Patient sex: M
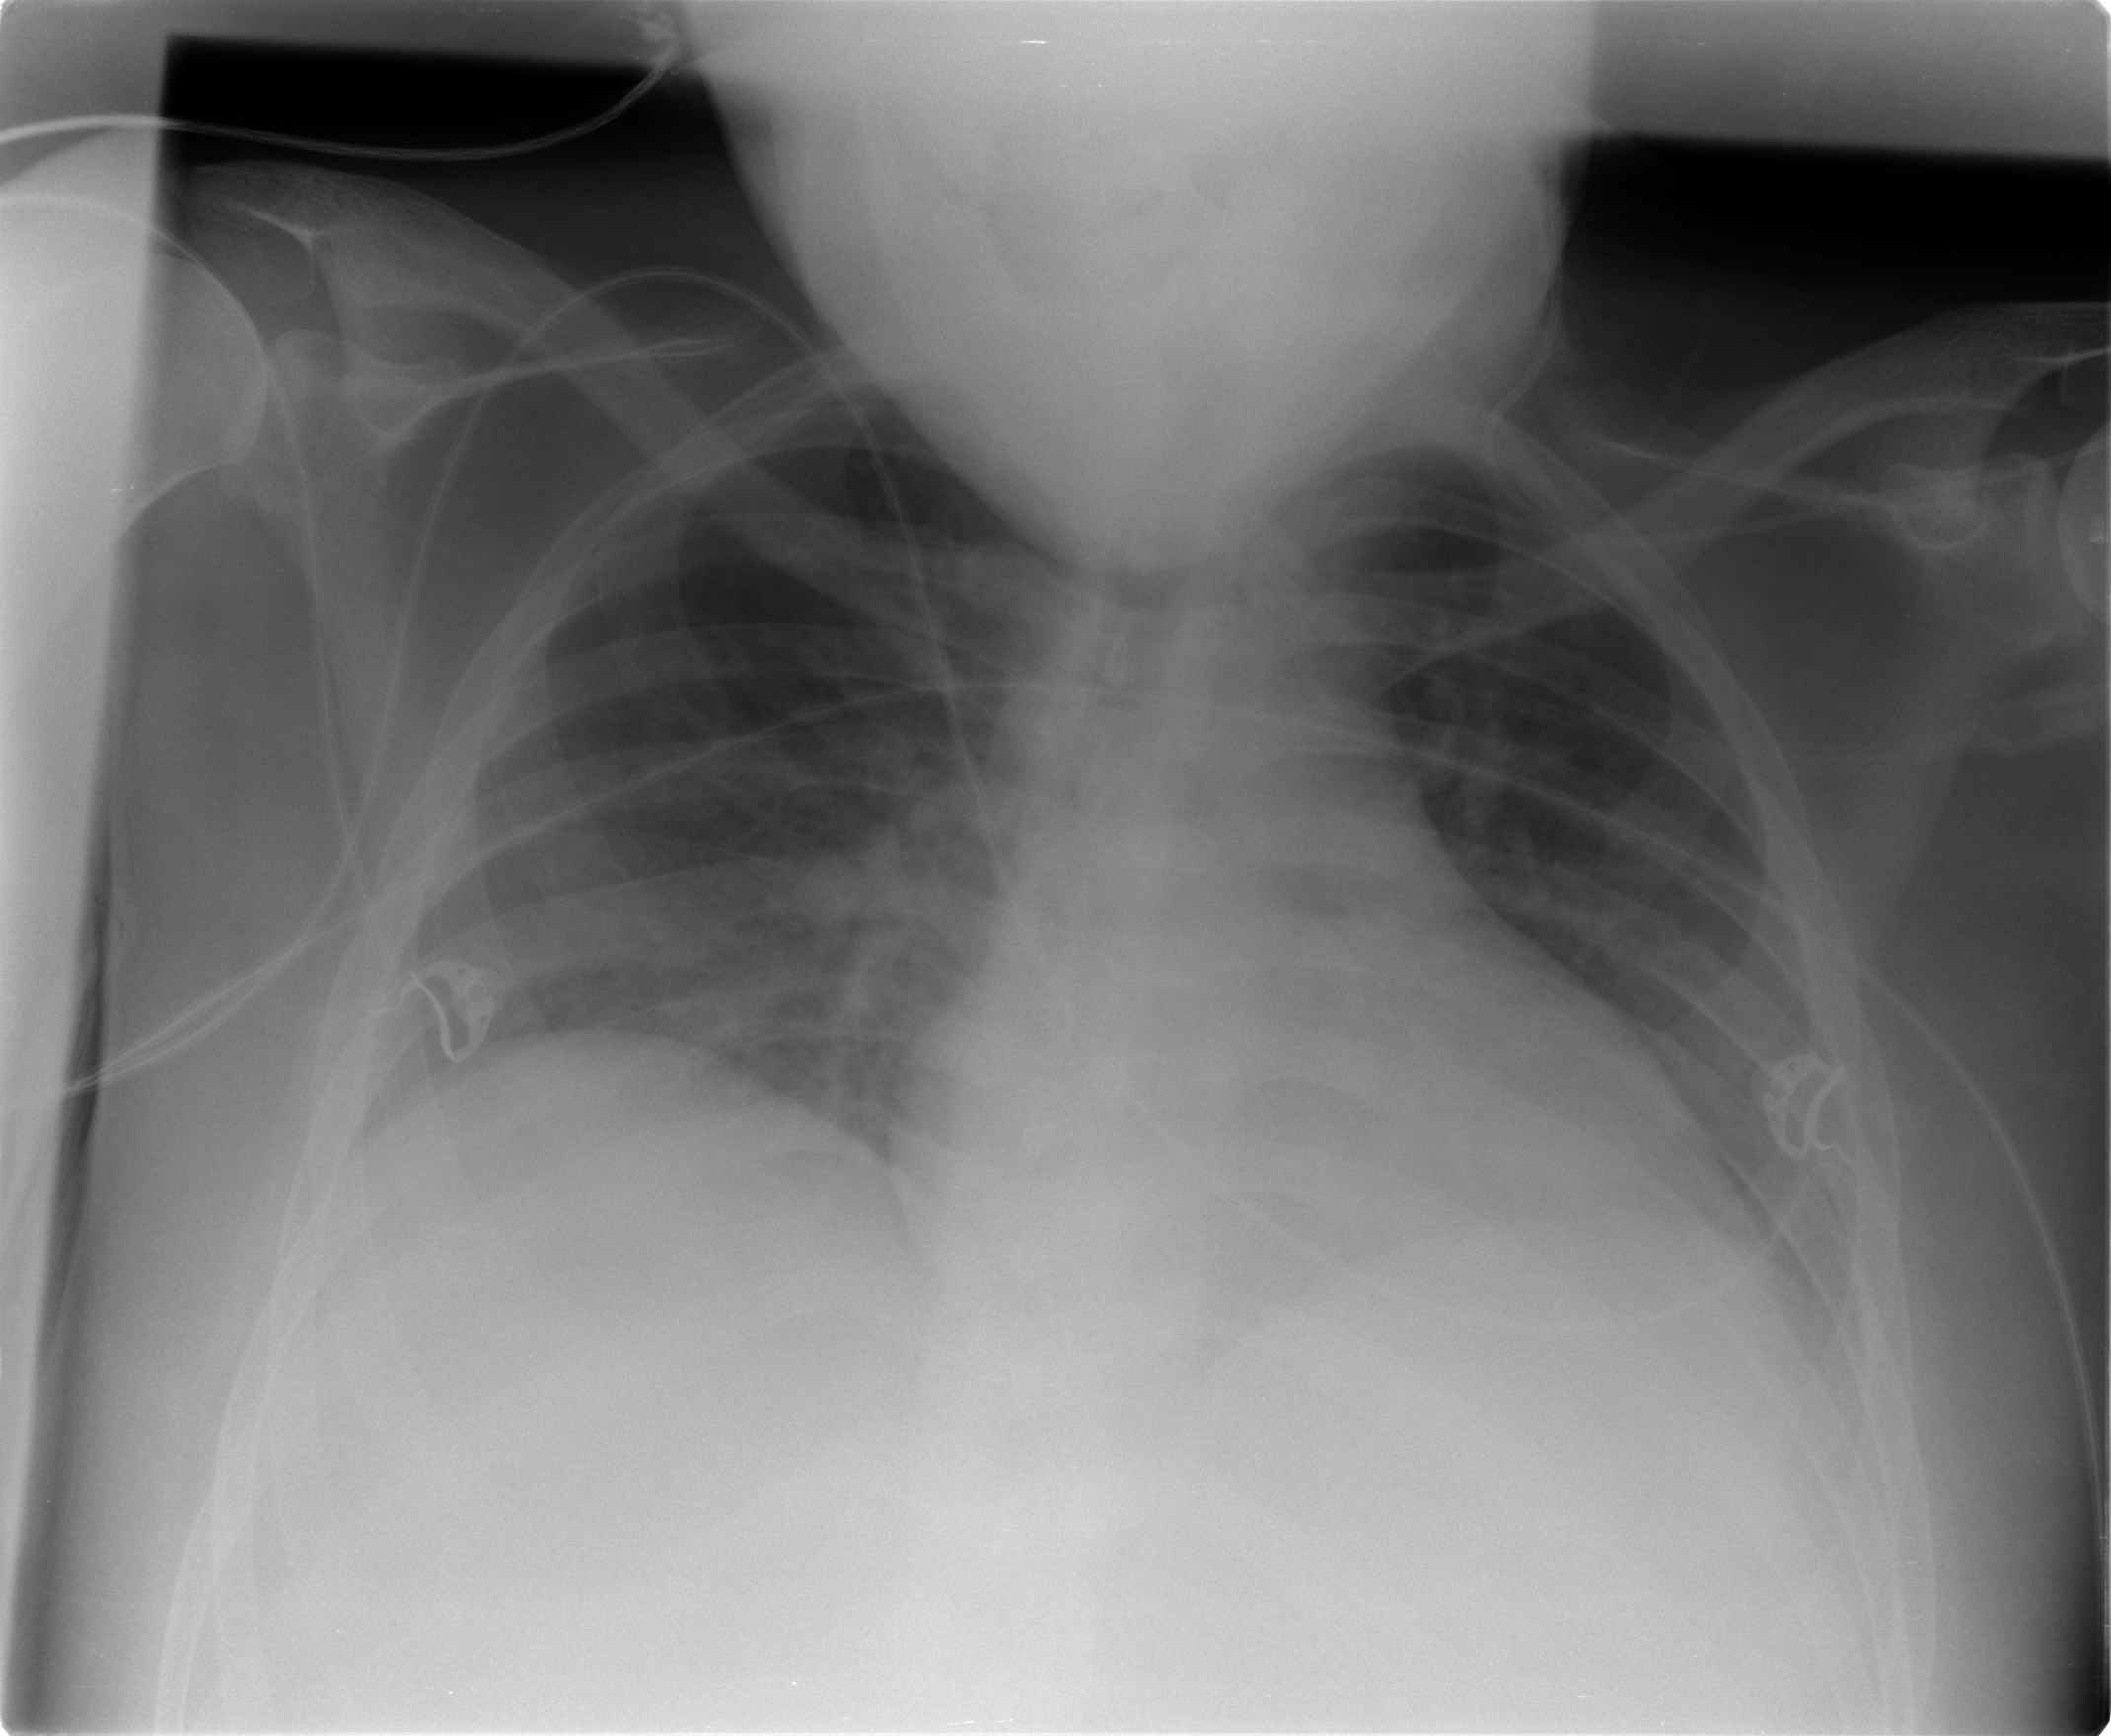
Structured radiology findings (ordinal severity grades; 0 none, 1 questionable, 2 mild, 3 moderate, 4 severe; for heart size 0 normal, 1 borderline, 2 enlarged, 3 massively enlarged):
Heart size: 2
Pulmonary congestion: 1
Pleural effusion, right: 0
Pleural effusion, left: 1
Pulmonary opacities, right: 0
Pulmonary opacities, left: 0
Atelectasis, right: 0
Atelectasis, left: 0